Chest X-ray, AP view. Patient: 47 years old, sex F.
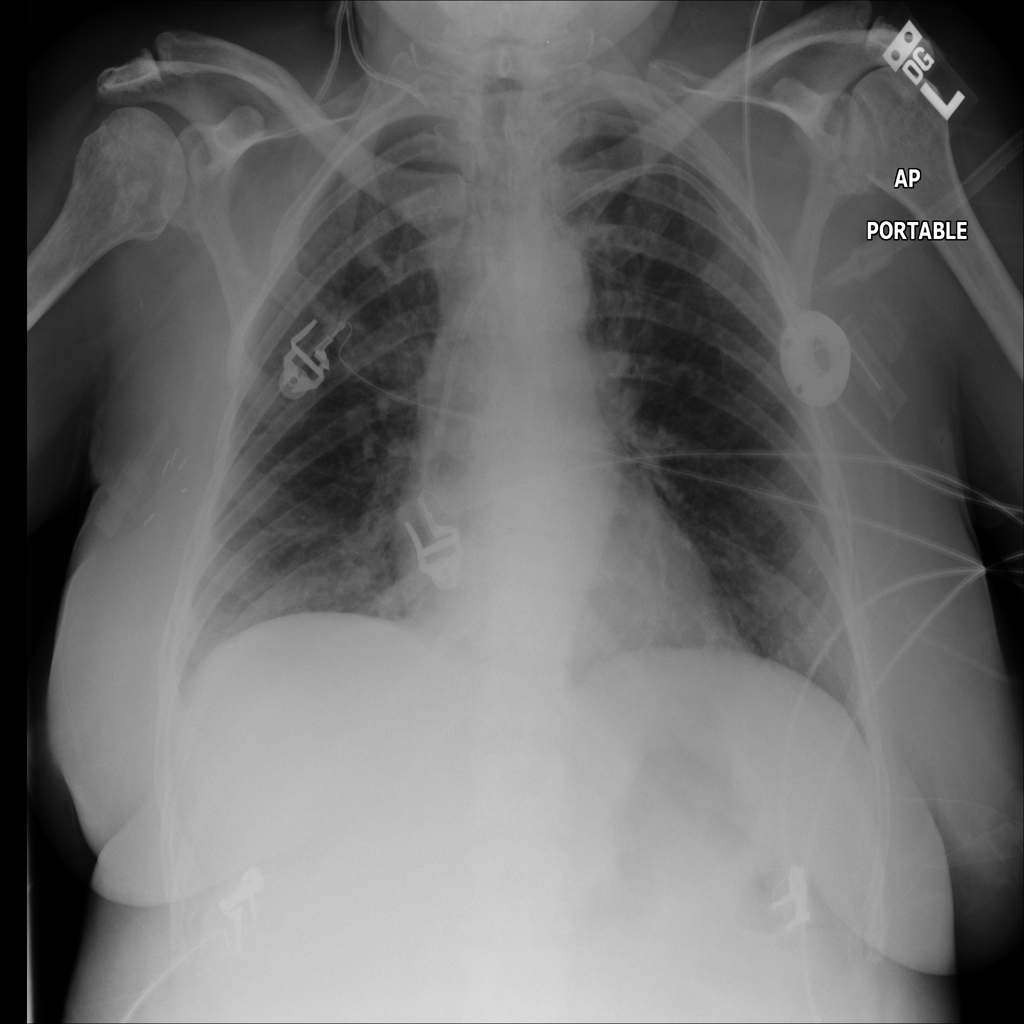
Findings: Infiltration